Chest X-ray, PA view. Patient: 60 years old, sex F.
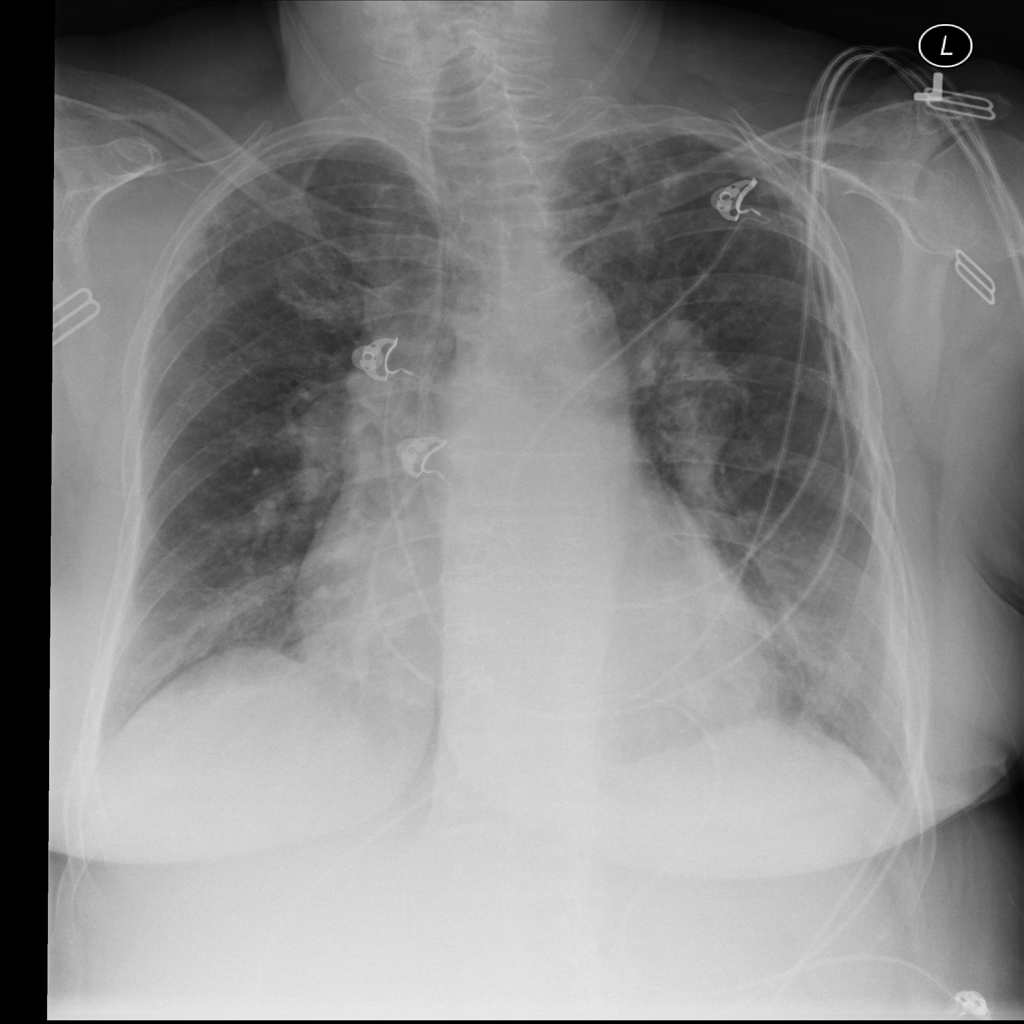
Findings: Cardiomegaly, Effusion